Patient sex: M
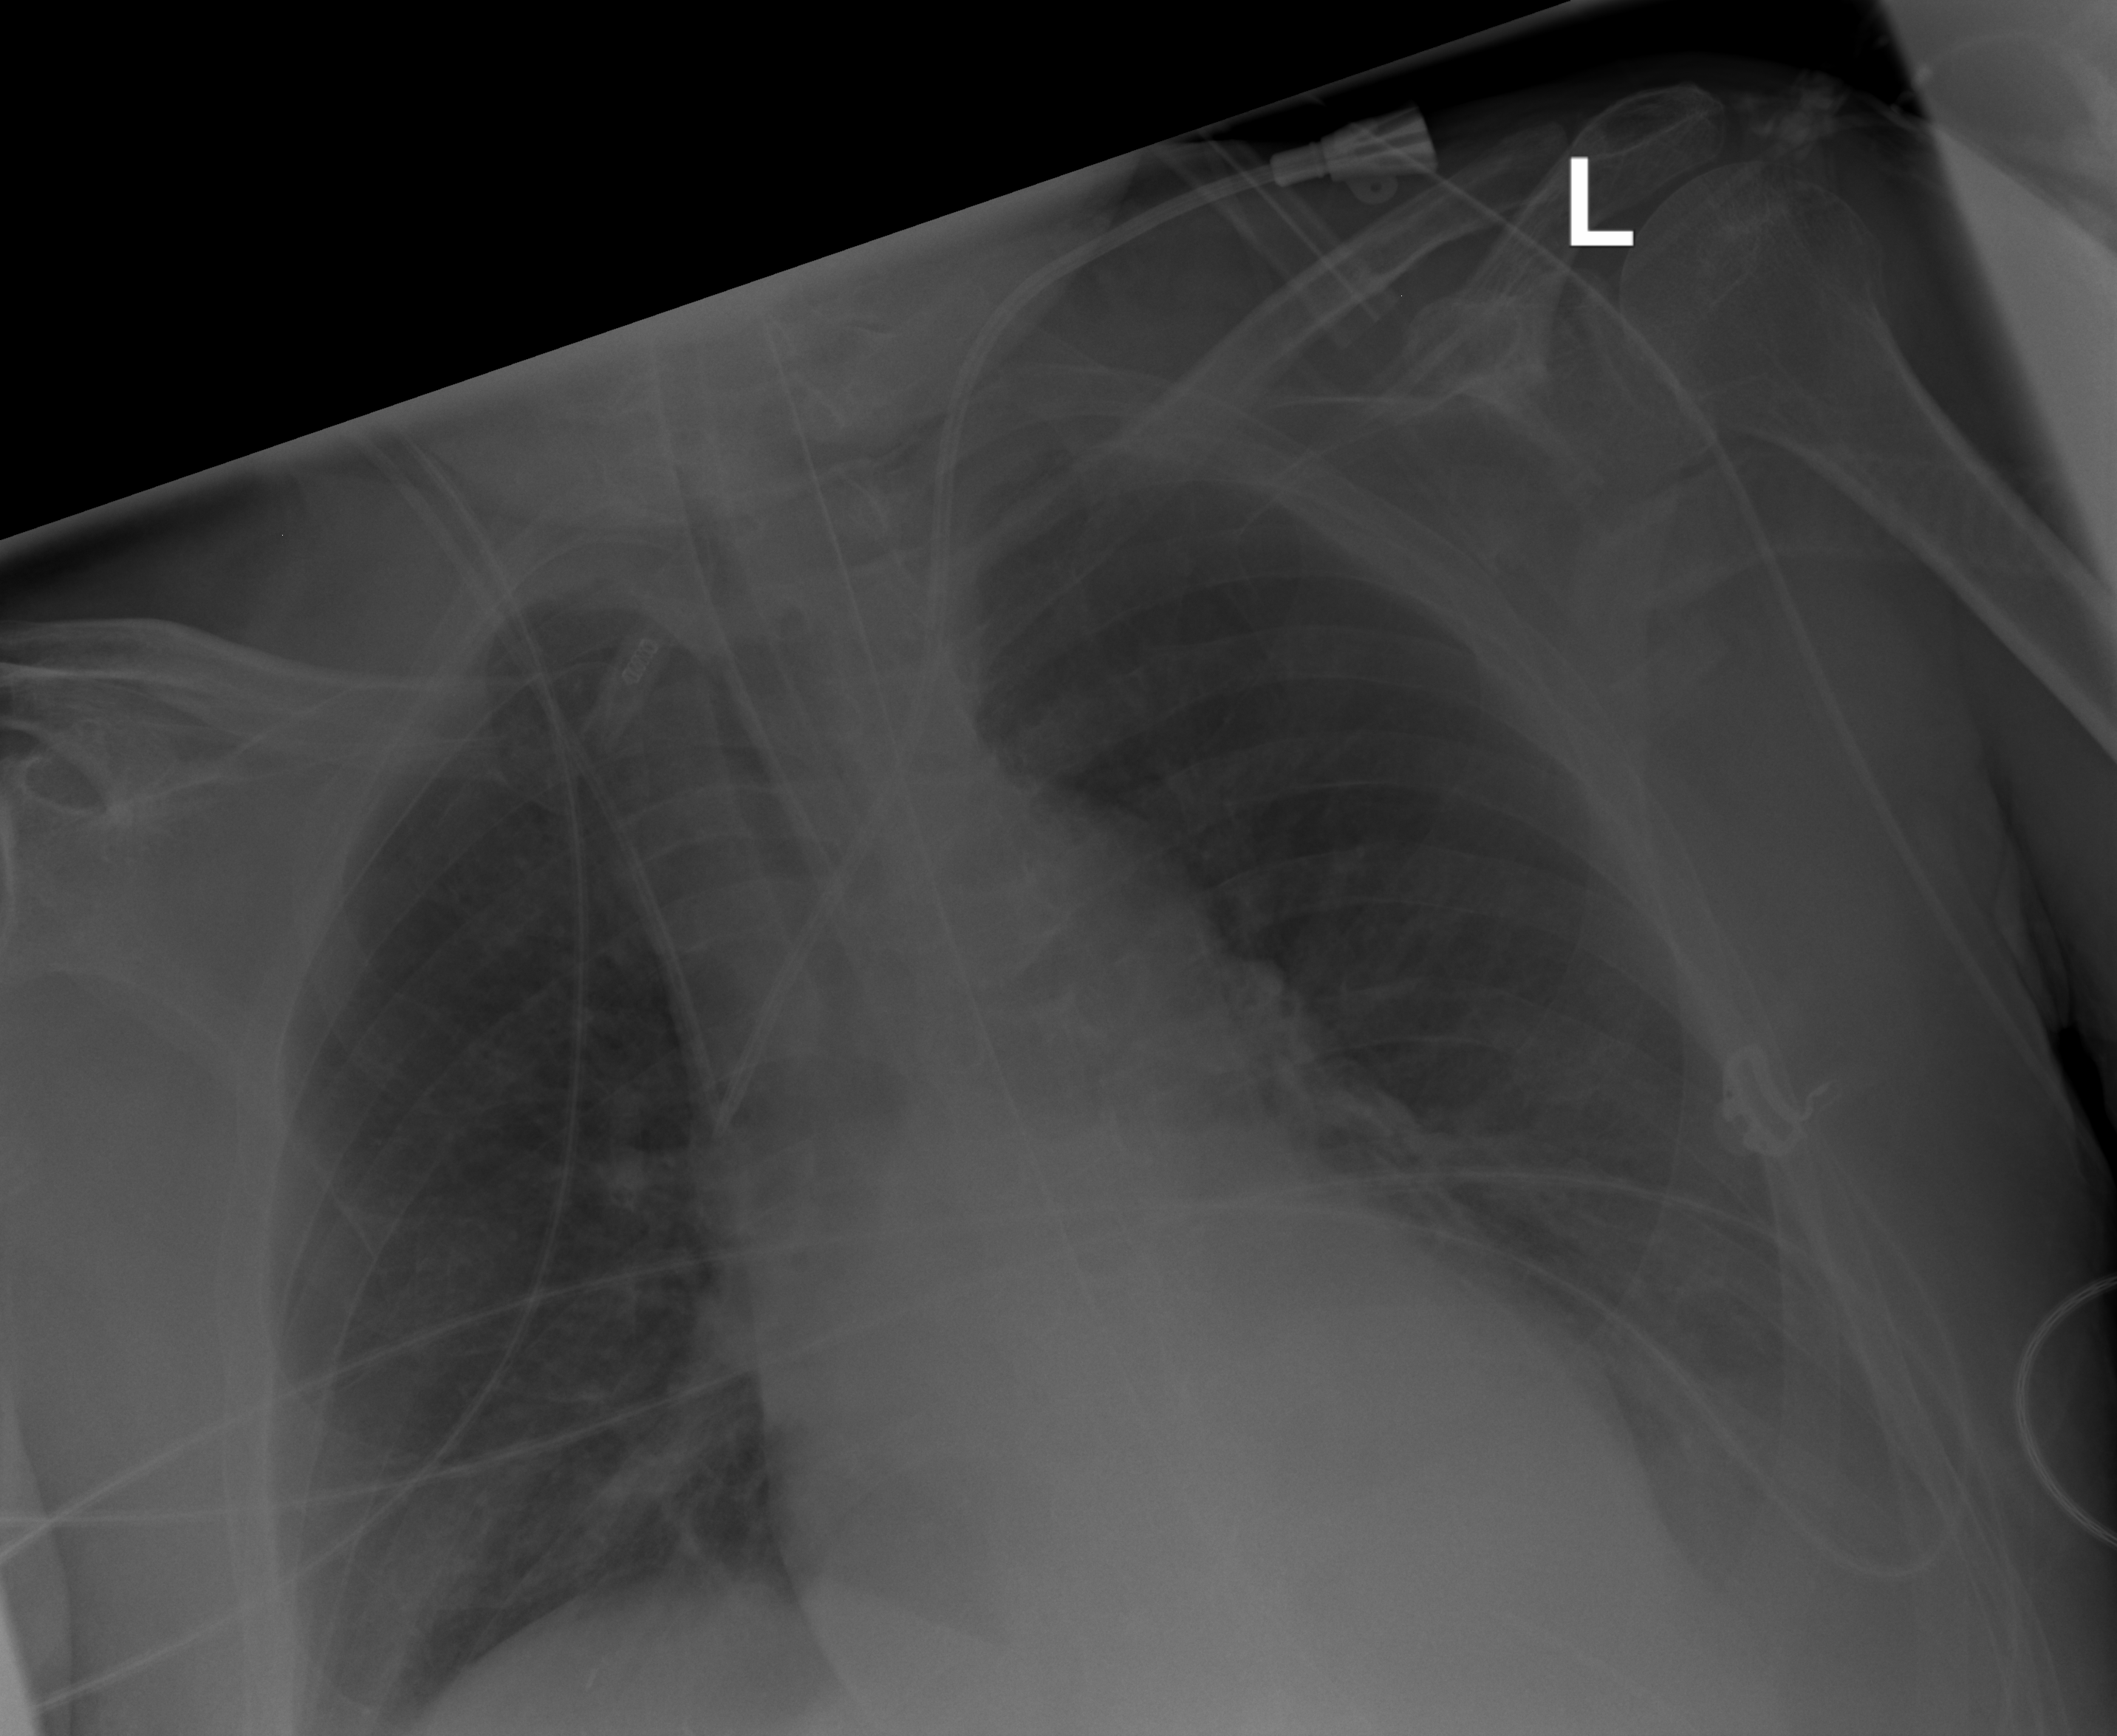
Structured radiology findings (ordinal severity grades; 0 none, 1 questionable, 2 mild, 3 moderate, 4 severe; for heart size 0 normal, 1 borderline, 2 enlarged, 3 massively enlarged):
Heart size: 0
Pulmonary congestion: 0
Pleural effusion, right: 0
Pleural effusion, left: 2
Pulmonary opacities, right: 0
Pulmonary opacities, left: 0
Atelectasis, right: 0
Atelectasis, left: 2